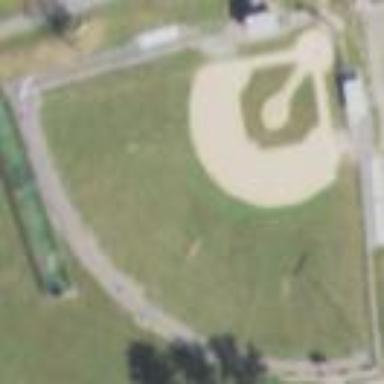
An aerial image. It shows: Baseball pitch for leisure land activities.